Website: walmart
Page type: payment
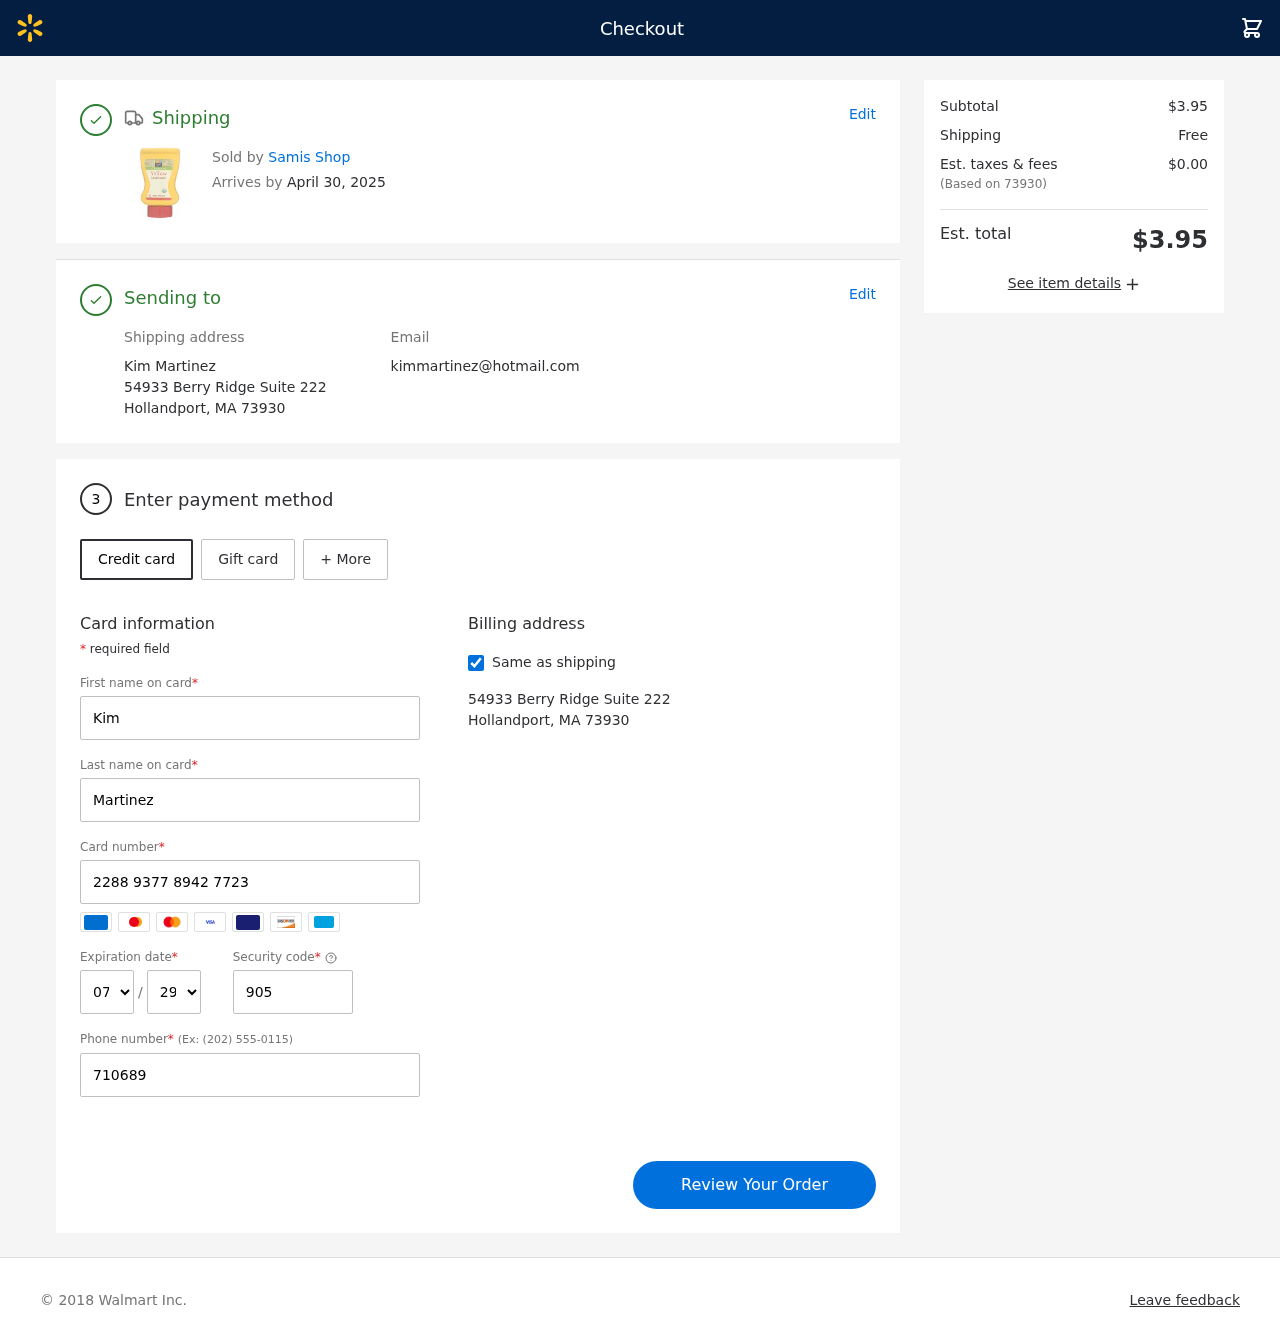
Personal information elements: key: PII_CARD_CVV
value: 905
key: PII_CARD_EXPIRY_MONTH
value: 07
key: PII_CARD_EXPIRY_YEAR
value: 29
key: PII_CARD_NUMBER
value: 2288 9377 8942 7723
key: PII_CITY_STATE_ZIP
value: Hollandport, MA 73930
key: PII_EMAIL
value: kimmartinez@hotmail.com
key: PII_FIRSTNAME
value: Kim
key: PII_FULLNAME
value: Kim Martinez
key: PII_LASTNAME
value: Martinez
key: PII_PHONE
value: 7106896994
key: PII_POSTCODE
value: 73930
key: PII_STREET
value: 54933 Berry Ridge Suite 222
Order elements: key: ORDER_DELIVERY_DATE
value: April 30, 2025
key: ORDER_SUBTOTAL
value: $3.95
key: ORDER_SHIPPING_COST
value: Free
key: ORDER_TAX
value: $0.00
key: ORDER_TOTAL
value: $3.95